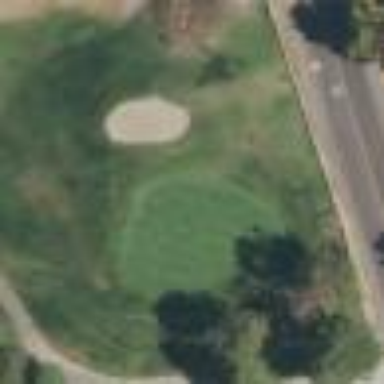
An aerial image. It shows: Area with grass used as rough in golf course.